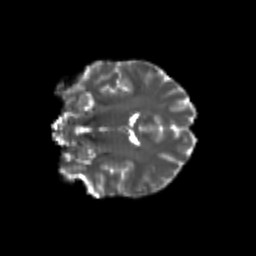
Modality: T2w
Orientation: coronal
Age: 20
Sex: male
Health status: healthy
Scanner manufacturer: philips
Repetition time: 7.395 s
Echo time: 0.08599 s